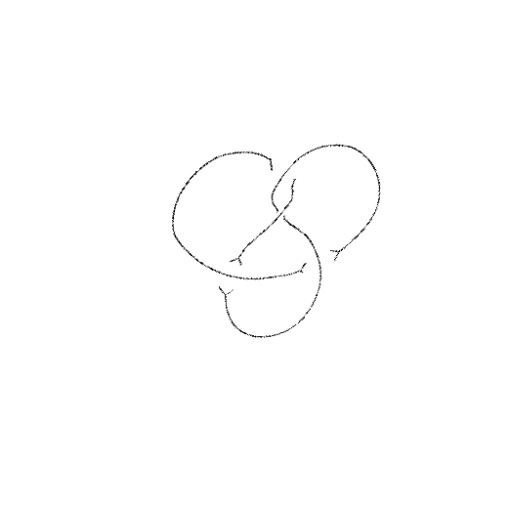
Crossing number: 4